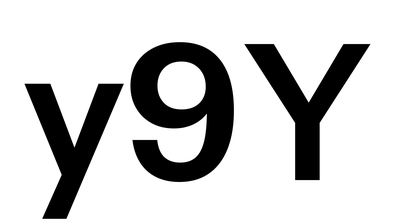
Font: InstrumentSans_SemiBold